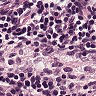
Metastatic tissue present: no